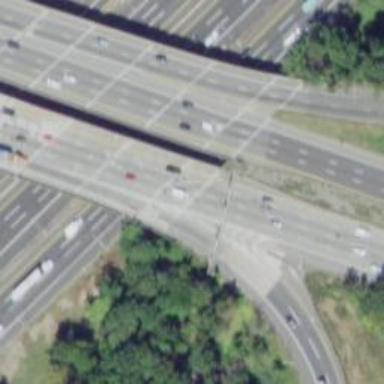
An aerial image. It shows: Bridge on urban freeway/expressway motorway.